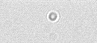
Label: camera_spot